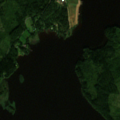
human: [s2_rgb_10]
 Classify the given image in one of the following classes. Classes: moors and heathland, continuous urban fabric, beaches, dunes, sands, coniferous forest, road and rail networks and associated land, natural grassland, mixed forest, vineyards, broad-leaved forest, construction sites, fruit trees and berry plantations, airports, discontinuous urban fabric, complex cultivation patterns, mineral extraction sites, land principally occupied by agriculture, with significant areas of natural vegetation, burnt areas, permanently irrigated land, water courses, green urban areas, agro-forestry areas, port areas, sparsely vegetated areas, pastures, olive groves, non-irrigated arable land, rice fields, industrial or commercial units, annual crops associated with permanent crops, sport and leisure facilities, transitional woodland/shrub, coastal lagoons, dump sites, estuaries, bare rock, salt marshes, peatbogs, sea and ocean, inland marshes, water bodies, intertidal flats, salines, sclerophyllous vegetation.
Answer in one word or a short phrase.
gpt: non-irrigated arable land, mixed forest, transitional woodland/shrub, water bodies